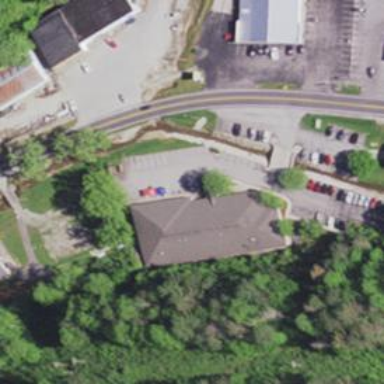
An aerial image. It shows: Healthcare clinic.